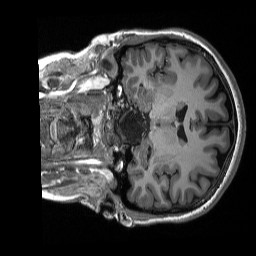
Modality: T1w
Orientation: coronal
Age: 28
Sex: female
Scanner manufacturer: siemens
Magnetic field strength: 3 T
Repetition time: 2.3 s
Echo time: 0.00298 s